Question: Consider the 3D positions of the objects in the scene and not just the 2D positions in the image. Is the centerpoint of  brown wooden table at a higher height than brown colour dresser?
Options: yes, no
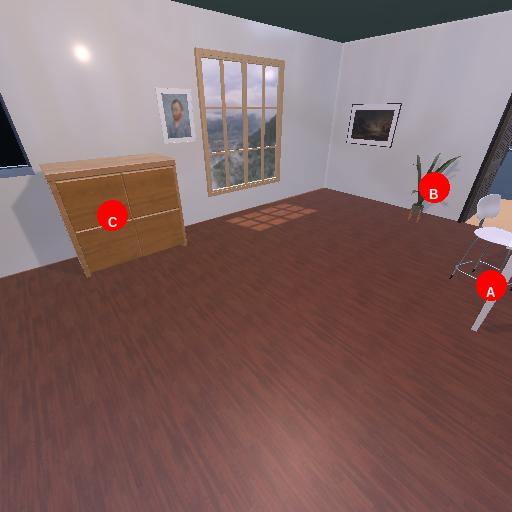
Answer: yes